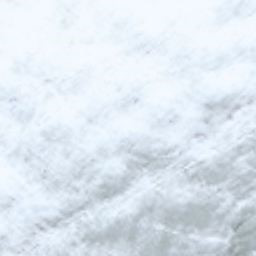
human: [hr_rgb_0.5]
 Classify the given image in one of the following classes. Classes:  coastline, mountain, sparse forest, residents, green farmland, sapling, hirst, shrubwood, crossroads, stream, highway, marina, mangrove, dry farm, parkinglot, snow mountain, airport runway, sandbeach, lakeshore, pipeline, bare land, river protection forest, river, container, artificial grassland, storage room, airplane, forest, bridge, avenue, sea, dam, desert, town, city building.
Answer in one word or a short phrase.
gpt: snow mountain